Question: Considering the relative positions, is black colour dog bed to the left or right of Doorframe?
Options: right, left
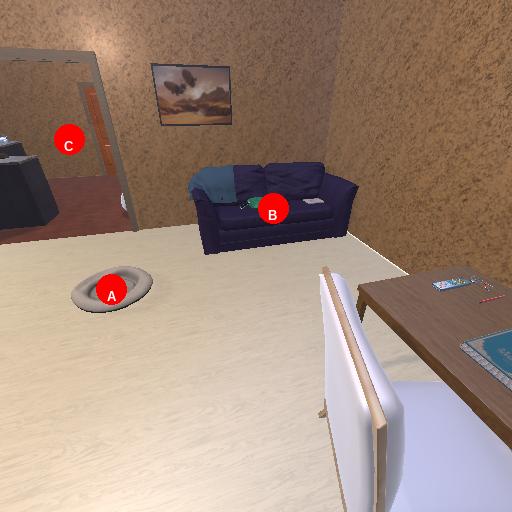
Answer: right